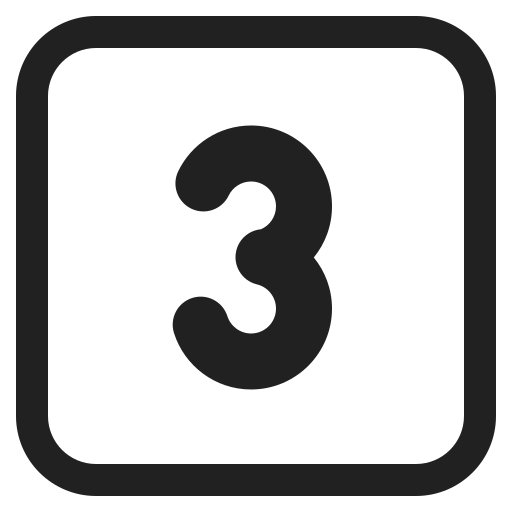
keycap 3 high contrast